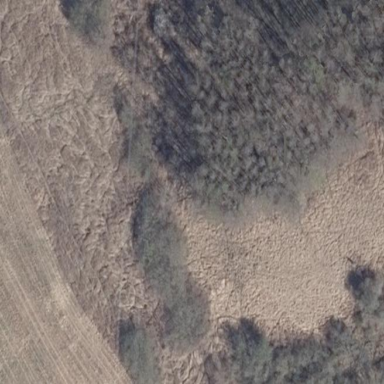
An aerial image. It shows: Beautiful wet meadow natural wetland.